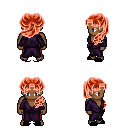
a pixel art fantasy rpg character, male body template, human, dark skin, purple robe, red pants, red princess hairstyle, black slippers, four views (front, back, left, right), 2x2 character sprite sheet, small pixel art, hard edges, no anti-aliasing